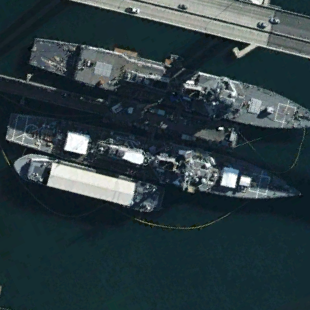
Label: destroyer